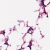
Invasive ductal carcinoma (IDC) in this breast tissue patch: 0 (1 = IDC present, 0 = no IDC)